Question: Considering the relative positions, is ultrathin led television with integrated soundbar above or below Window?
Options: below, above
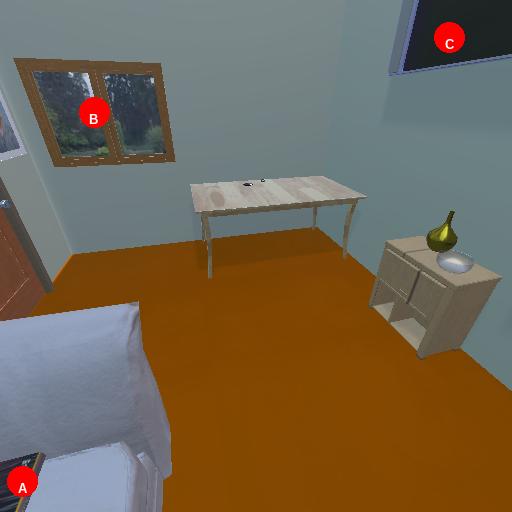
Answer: below